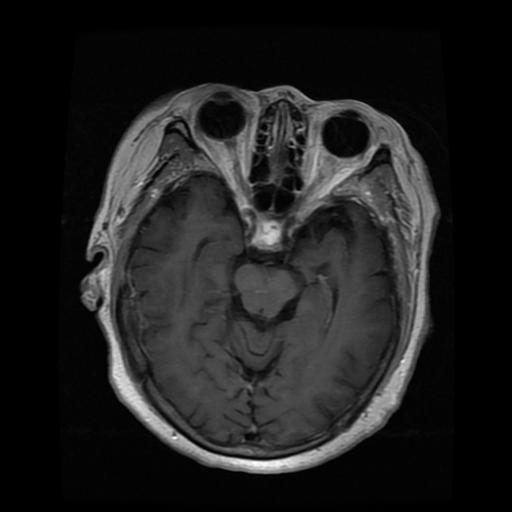
Label: pituitary